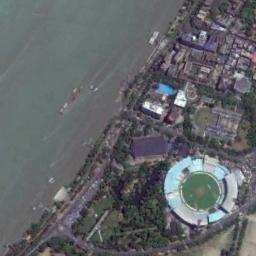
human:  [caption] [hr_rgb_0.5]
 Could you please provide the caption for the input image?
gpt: The stadium looks like a fan, With a blue roof on each side .

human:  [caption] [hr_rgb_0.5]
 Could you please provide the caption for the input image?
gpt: The stadium is next to some buildings and trees on the sea .

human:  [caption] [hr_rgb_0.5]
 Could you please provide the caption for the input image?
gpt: The circular stadium is surrounded by vegetation and residential areas, Next to the river .

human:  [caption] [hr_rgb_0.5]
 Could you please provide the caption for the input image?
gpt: There are many buildings beside the stadium .

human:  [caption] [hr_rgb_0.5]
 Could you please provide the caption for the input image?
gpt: There are many buildings and a stadium beside a river .